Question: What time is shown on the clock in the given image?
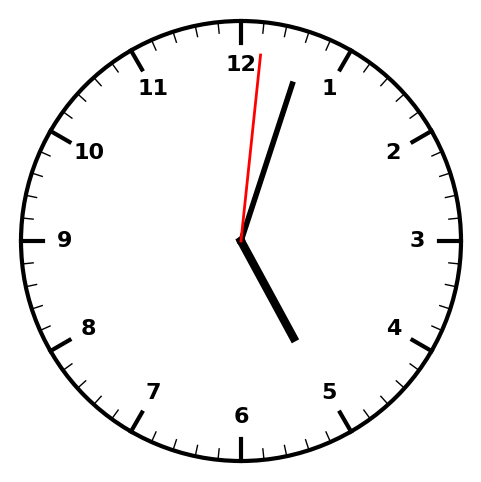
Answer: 05:03:01